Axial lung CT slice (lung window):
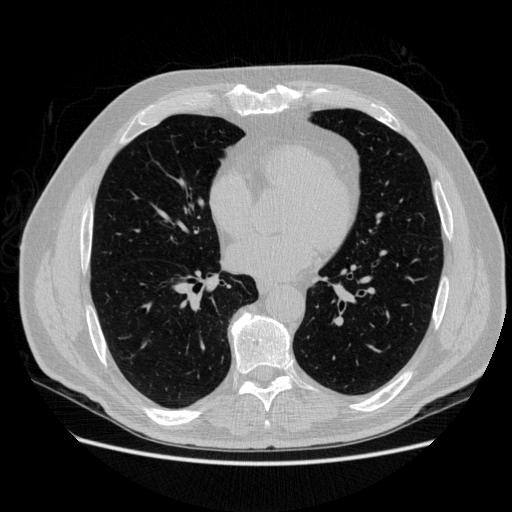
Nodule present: no